Question: I understand there are lots of settings for setting layouts. Here is a 'ListCtrl' of fixed dimensions inside a horizontal sizer.

This absolute size either displays leftover space or is too small depending on number of columns.
What are the layout commands to draw a 'ListCtrl'?
How do I make the 'ListCtrl' more responsive, so that it:
- -
---
Code listing for the panel that hosts the list:
'''
class CalcPanel(wx.Panel):
def __init__(self, parent):
wx.Panel.__init__(self, parent)
self.lc = wx.ListCtrl(self, -1, size=(200,200), style=wx.LC_REPORT)
self.lc.InsertColumn(0, 'State')
self.lc.InsertColumn(1, 'Capital')
#self.lc.SetColumnWidth(0, 140)
#self.lc.SetColumnWidth(1, 153)
#self.list_ctrl.Show()
self.sizer = wx.BoxSizer(wx.HORIZONTAL)
btn = wx.Button(self, label="Add Line")
self.sizer.Add(btn)
self.sizer.Add(self.lc, 1, wx.LEFT | wx.TOP | wx.GROW)
self.SetSizer(self.sizer)
self.Fit()
def InitUI(self):
pass
'''
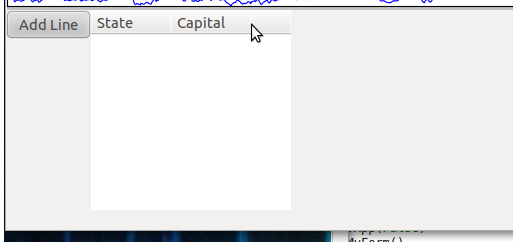
Answer: Have you looked at <URL>?
if you inherit from 'wx.lib.mixins.listctrl.ListCtrlAutoWidthMixin' as well as 'wx.ListCtrl', and call the classes '__init__' in your '__init__' method the last column will auto resize with resize events
You can also change which column auto resizes with 'setResizeColumn'